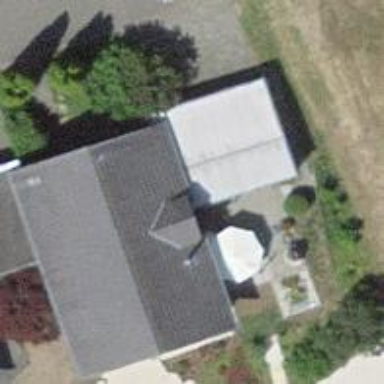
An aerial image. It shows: Building with tiled roof.